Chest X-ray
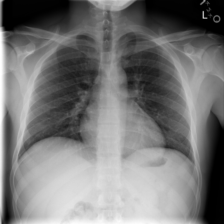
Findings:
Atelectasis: negative
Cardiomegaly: negative
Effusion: positive
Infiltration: negative
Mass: negative
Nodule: negative
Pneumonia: negative
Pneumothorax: negative
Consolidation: negative
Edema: negative
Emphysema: negative
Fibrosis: negative
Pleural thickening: negative
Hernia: negative